Field crop: tomato
Growth stage: 2
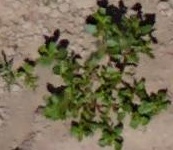
Species: portulaca